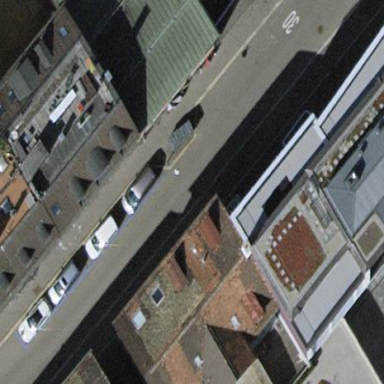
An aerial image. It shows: Parking lane designated for parking.